【题型】填空题　【知识点】平面几何　【难度】easy
我国魏晋时期数学家刘徽在为《九章算术》作注时，创立了"割圆术"，如图是研究"割圆术"时的一个图形，$\overset{\frown}{AB}$ 所在圆的圆心为点 $O$，四边形 $ABCD$ 为矩形，边 $CD$ 与 $\odot O$ 相切于点 $E$，连接 $BE$，$\angle ABE = 15^\circ$，连接 $OE$ 交 $AB$ 于点 $F$。若 $AB = 4$，则图中阴影部分的面积为 \_\_\_\_\_\_。

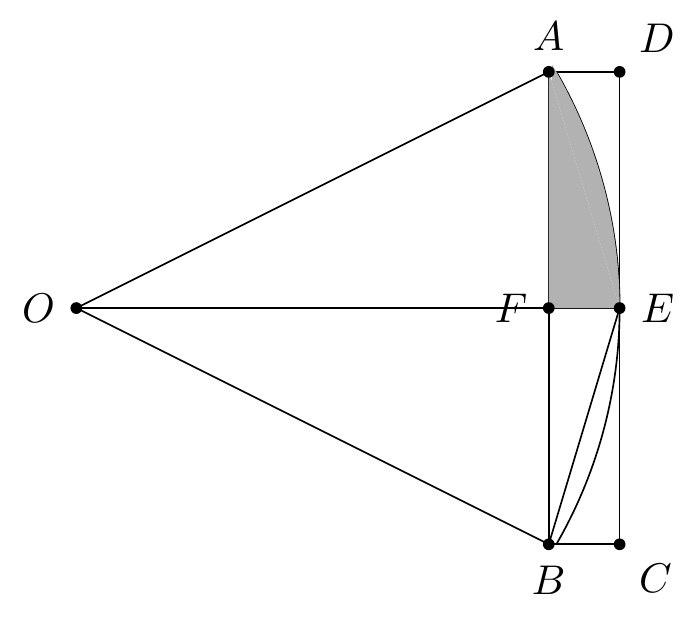
【解答】
解：$\because \overset{\frown}{AB}$ 所在圆的圆心为点 $O$，边 $CD$ 与 $\odot O$ 相切于点 $E$,

$\therefore OA = OB = OE$，$OE \perp CD$,

$\because$ 四边形 $ABCD$ 为矩形,

$\therefore AB \parallel CD$,

$\therefore OE \perp AB$,

$\because AB = 4$,

$\therefore AF = BF = \frac{1}{2}AB = 2$,

$\because \angle ABE = 15^\circ$,

$\therefore \angle AOE = 2\angle ABE = 30^\circ$,

$\because OA = OB$，$OF \perp AB$,

$\therefore \angle AOB = 2\angle AOF = 60^\circ$,

$\therefore \triangle AOB$ 是等边三角形,

$\therefore OA = AB = 4$,

$\therefore OF = \sqrt{OA^2 - AF^2} = 2\sqrt{3}$,

$\therefore$ 阴影部分的面积 $= S_{\text{扇形}AOE} - S_{\triangle AOF} = \frac{30\pi \times 4^2}{360} - \frac{1}{2} \times 2\sqrt{3} \times 2 = \frac{4}{3}\pi - 2\sqrt{3}$,

故答案为：$\frac{4}{3}\pi - 2\sqrt{3}$。